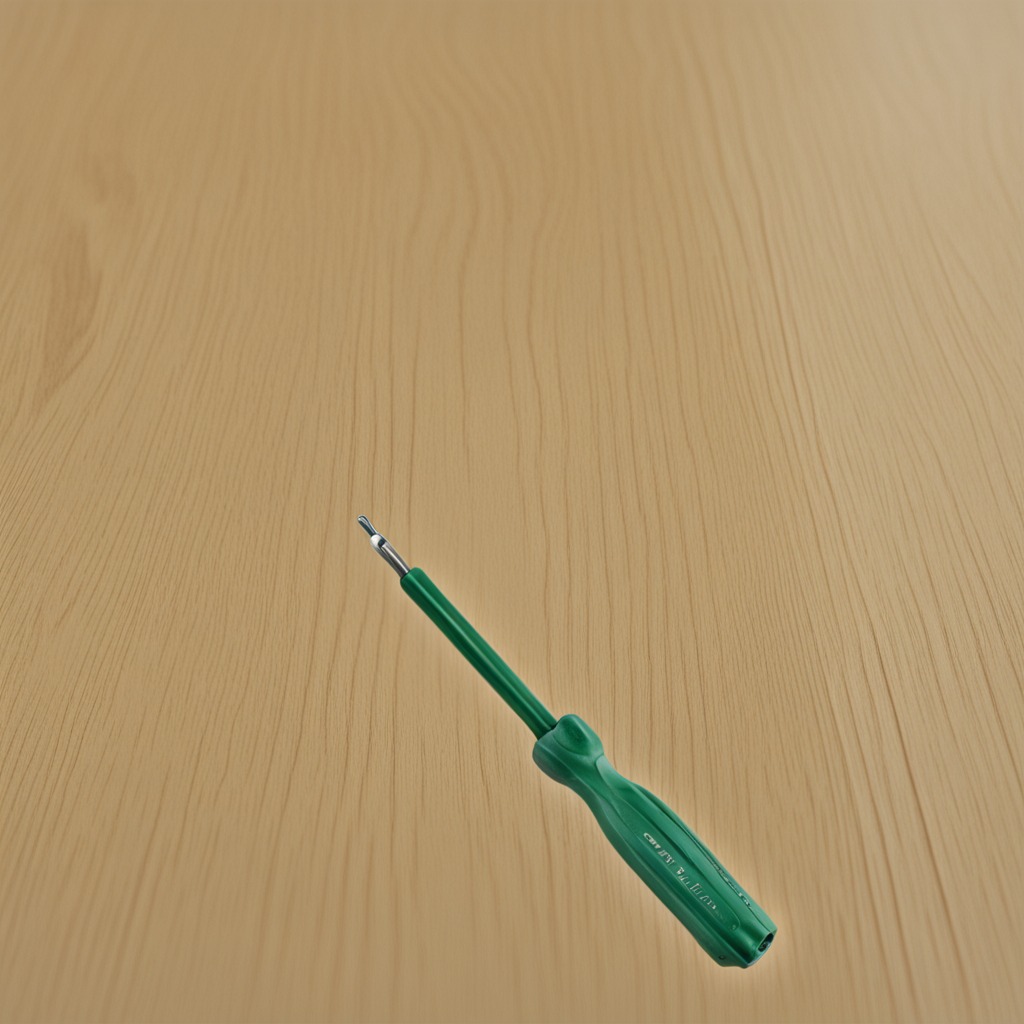
A screwdriver is lying on the plywood surface in a paint workshop.